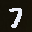
Label: 7